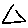
Label: triangle